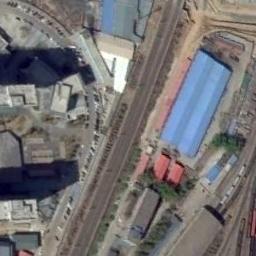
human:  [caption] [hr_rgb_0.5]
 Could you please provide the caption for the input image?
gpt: Many buildings of different shapes and sizes are beside the railway .

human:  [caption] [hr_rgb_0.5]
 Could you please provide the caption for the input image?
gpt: There are many trees in the middle of the two railways .

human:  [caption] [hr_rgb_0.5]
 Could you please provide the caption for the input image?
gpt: The railway is flanked by some buildings .

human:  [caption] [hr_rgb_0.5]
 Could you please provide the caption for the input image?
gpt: The railway is next to some houses .

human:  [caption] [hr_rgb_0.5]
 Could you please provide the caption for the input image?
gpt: There are some buildings beside the railway .